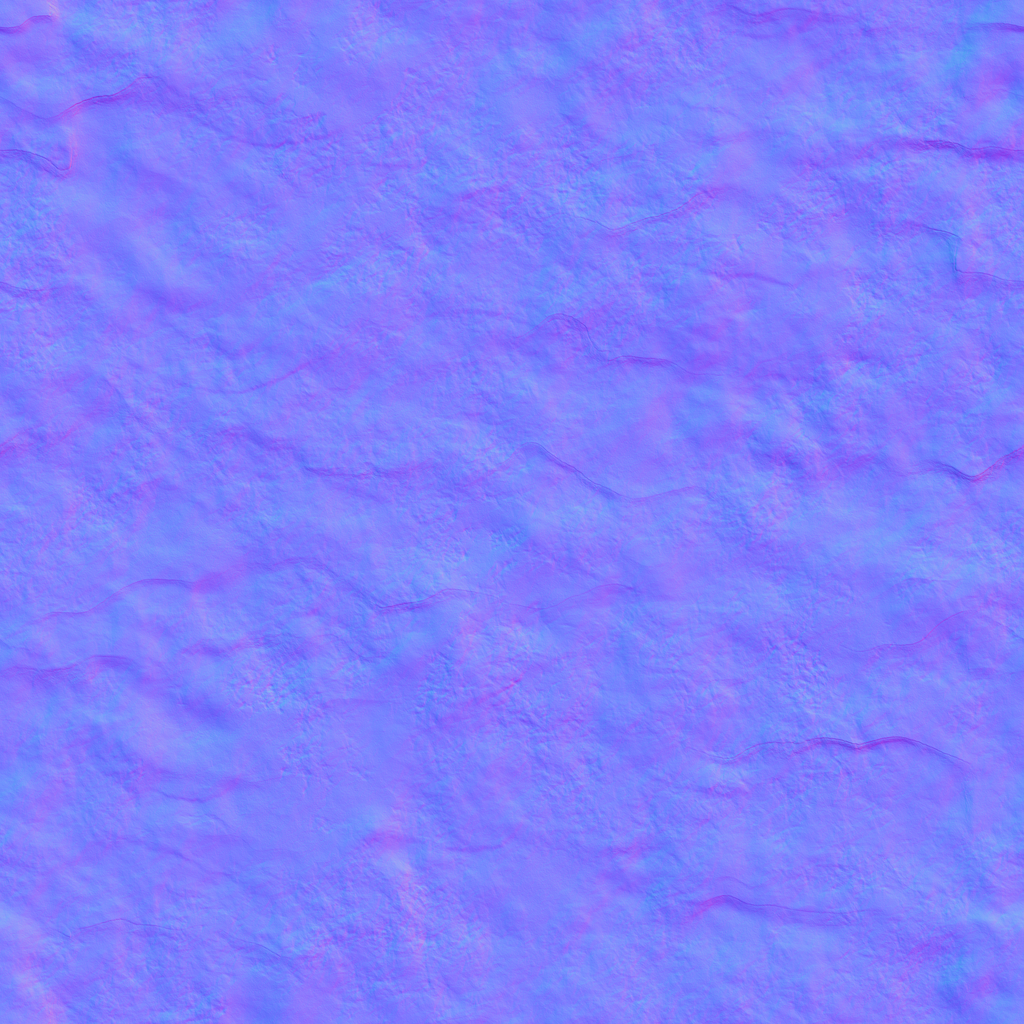
Texture map type: NormalGL